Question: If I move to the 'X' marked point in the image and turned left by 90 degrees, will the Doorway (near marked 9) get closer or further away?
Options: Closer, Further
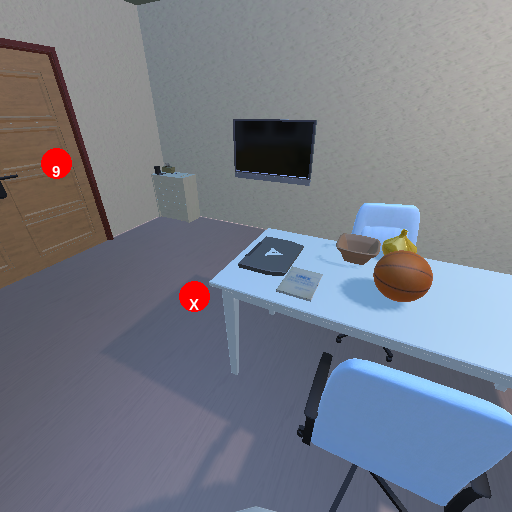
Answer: Closer